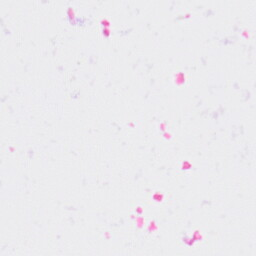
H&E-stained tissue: Kidney